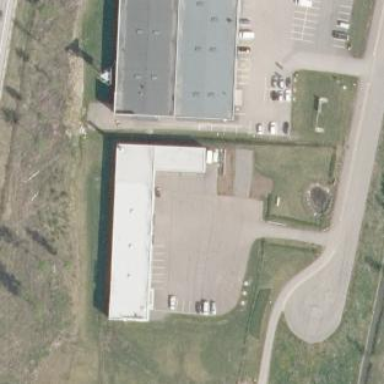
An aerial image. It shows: Parking area.